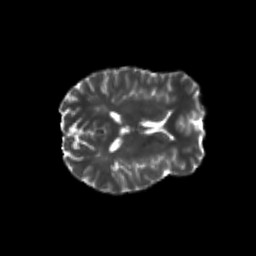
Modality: T2w
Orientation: axial
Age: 22
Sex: male
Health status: healthy
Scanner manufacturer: philips
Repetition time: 7.393 s
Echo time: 0.08599 s